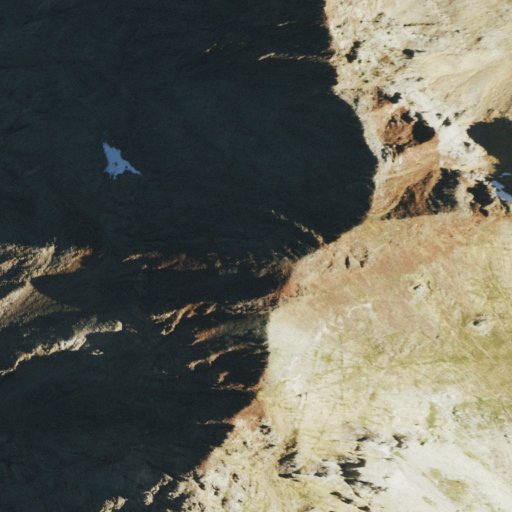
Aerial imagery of mountain in Colorado named Sunshine Mountain containing barren land, grassland, and evergreen forest